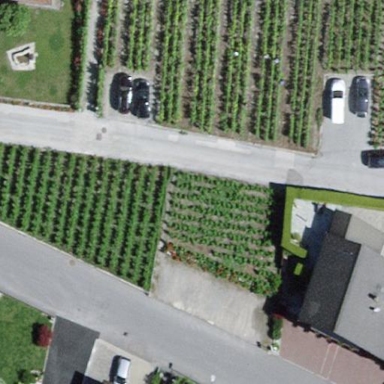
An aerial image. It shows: Vineyard.